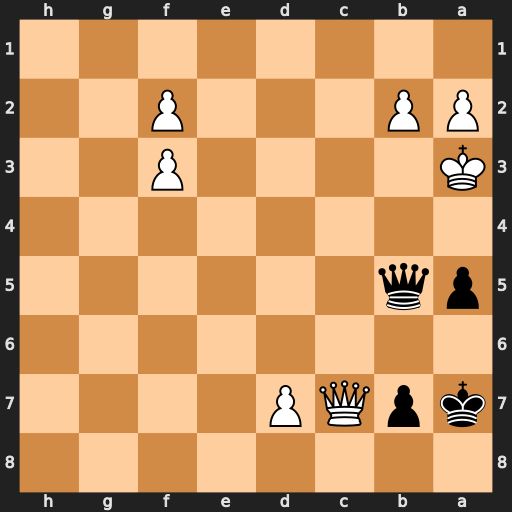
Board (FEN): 8/kpQP4/8/pq6/8/K4P2/PP3P2/8
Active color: b
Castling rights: -
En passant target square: -
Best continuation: Qb4#